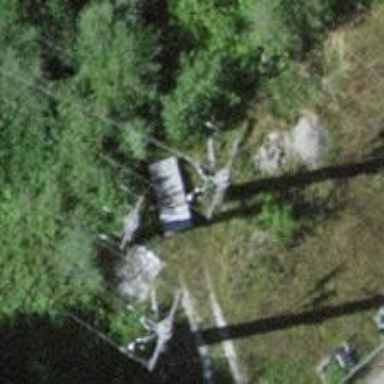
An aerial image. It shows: Power pole.